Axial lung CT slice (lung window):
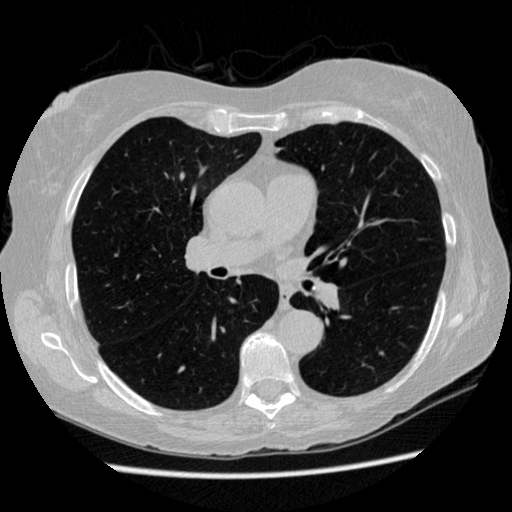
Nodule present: no